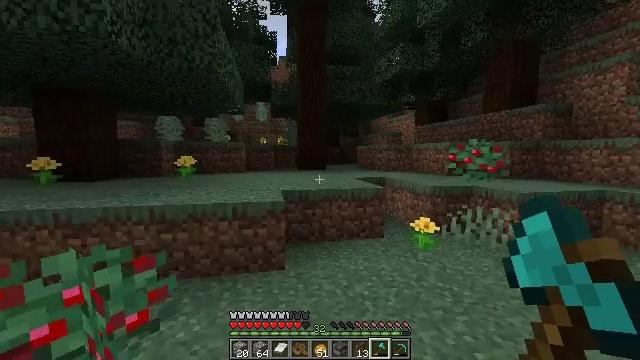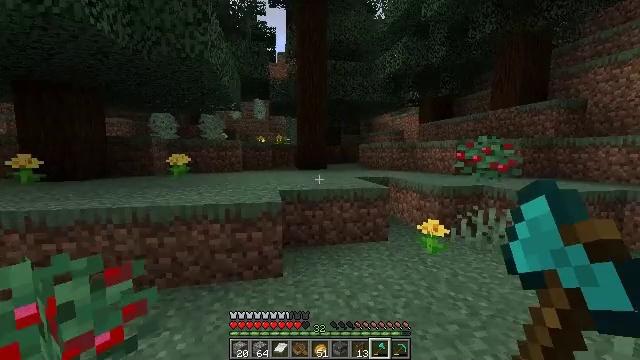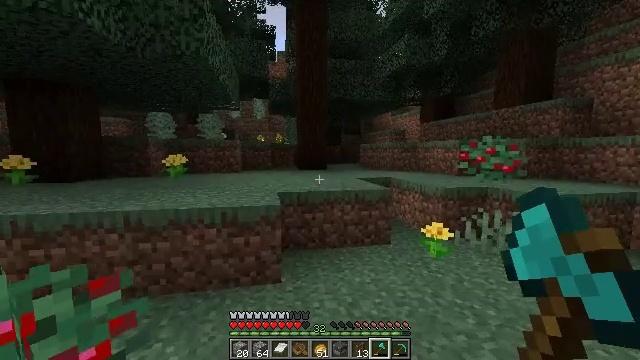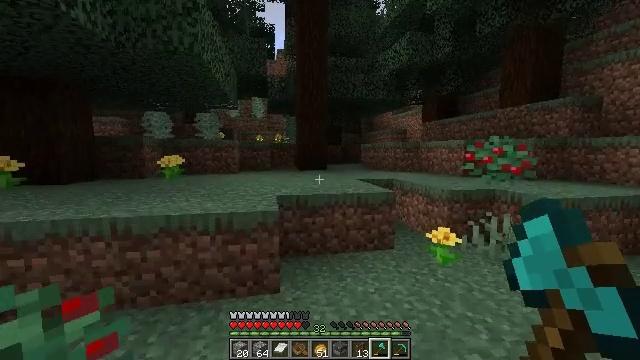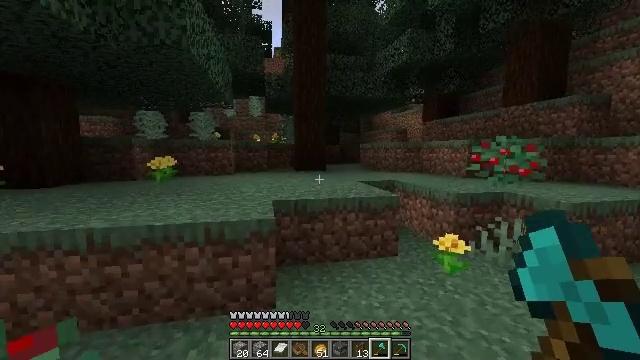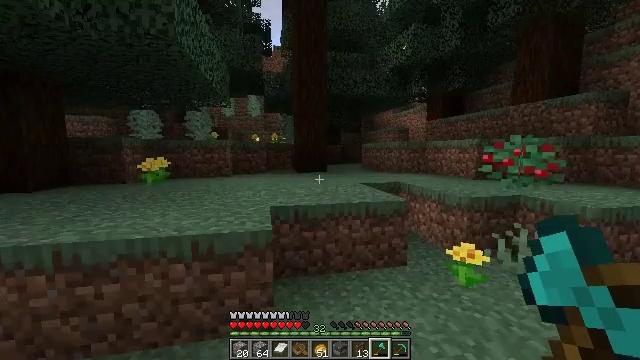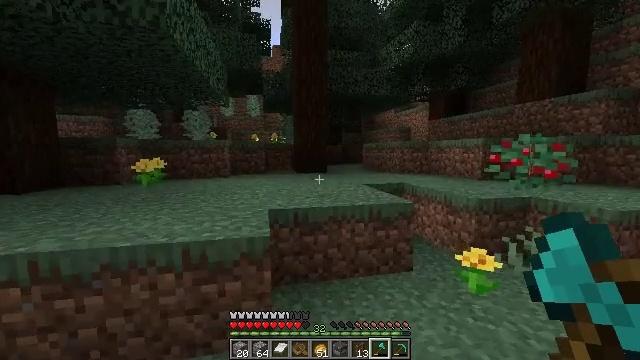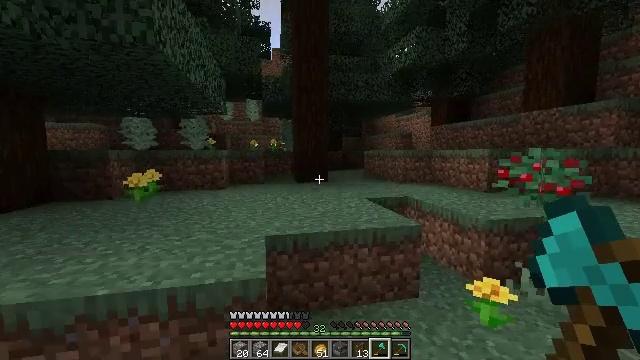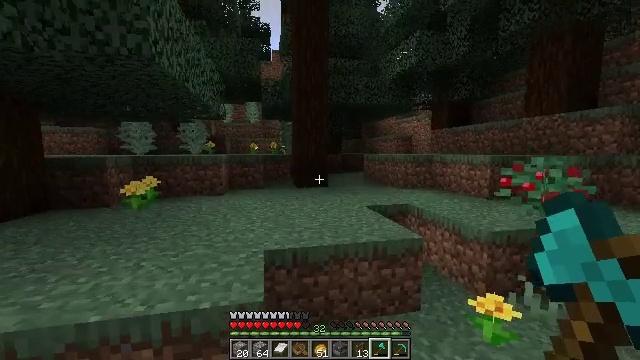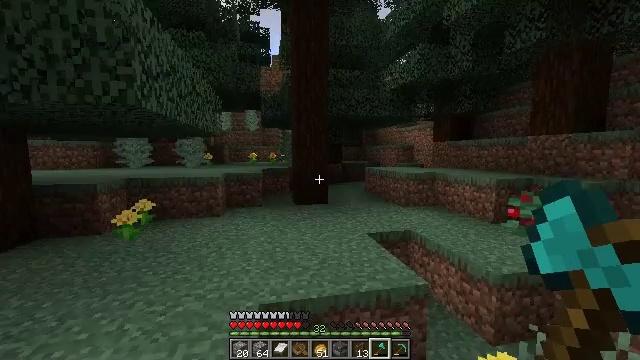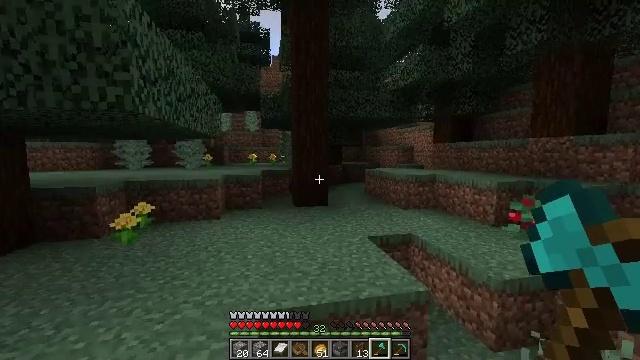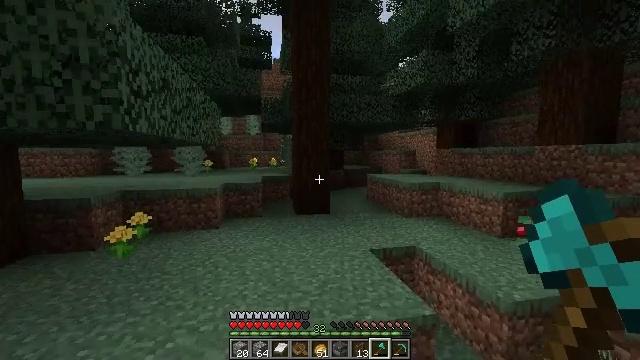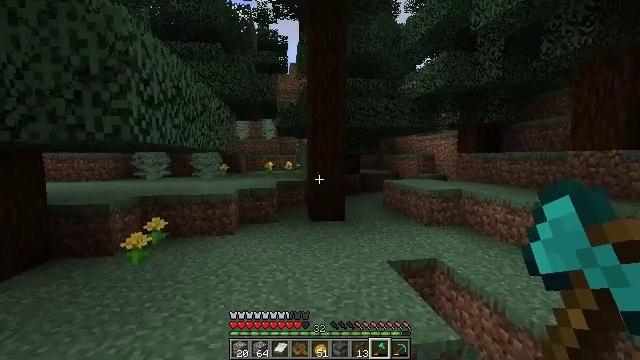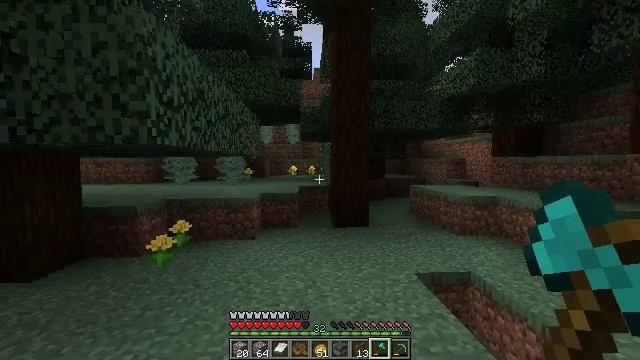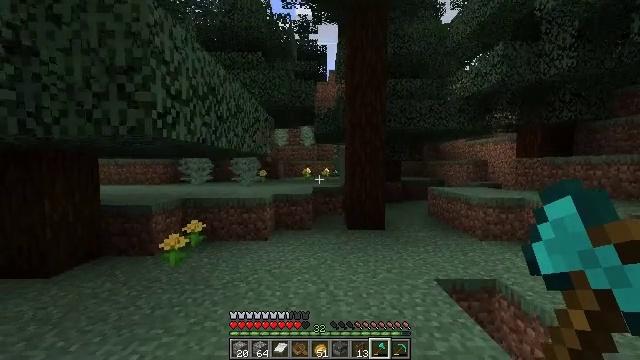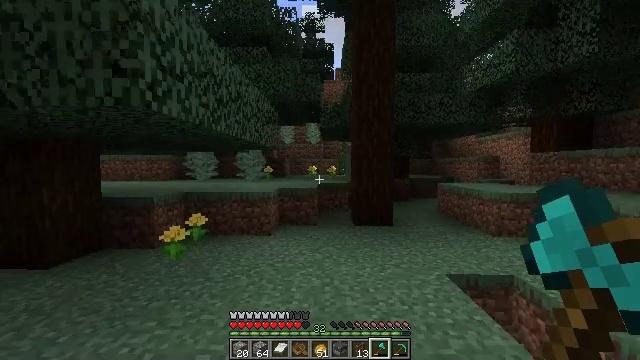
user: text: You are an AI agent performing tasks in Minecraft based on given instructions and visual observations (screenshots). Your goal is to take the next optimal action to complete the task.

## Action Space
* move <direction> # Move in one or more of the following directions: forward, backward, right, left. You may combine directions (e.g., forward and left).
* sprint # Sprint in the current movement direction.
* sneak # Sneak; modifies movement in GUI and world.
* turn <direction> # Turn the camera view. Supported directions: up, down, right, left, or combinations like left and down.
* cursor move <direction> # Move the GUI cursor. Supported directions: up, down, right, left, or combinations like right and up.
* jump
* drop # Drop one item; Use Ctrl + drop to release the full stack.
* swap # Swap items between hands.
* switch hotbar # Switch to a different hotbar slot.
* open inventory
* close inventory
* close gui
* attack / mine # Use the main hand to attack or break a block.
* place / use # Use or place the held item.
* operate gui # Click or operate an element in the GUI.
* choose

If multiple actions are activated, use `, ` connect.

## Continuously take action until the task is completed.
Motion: motion action
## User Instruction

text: Drop a spruce boat.
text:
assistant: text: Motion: move forward
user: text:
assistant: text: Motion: move forward
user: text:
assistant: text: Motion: move forward
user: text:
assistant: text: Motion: move forward
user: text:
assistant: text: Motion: move forward
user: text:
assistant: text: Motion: move forward
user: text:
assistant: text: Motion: move forward, jump
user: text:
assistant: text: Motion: move forward, jump
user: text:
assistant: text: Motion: move forward, jump
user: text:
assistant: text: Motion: move forward, jump
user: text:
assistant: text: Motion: move forward, jump
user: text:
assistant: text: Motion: move forward, turn left, jump
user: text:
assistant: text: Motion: move forward, turn left and up, jump
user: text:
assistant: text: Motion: move forward, turn left, jump
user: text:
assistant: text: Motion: move forward, turn left, jump
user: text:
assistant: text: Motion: move forward, turn left, jump
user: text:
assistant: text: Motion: move forward, sprint, turn left, jump
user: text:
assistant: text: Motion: move forward, sprint, jump
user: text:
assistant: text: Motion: move forward, sprint, jump
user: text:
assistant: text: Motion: move forward, sprint, jump
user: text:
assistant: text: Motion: move forward, sprint, jump
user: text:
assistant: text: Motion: move forward, jump
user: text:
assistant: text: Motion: move forward, jump
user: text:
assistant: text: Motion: move forward, jump
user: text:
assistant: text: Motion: move forward, jump
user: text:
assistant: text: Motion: move forward, jump
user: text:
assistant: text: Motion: move forward, jump
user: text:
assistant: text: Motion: move forward, jump
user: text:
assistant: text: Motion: move forward, sprint, jump
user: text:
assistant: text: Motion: move forward, sprint, jump